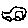
Label: car